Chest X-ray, PA view. Patient: 68 years old, sex F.
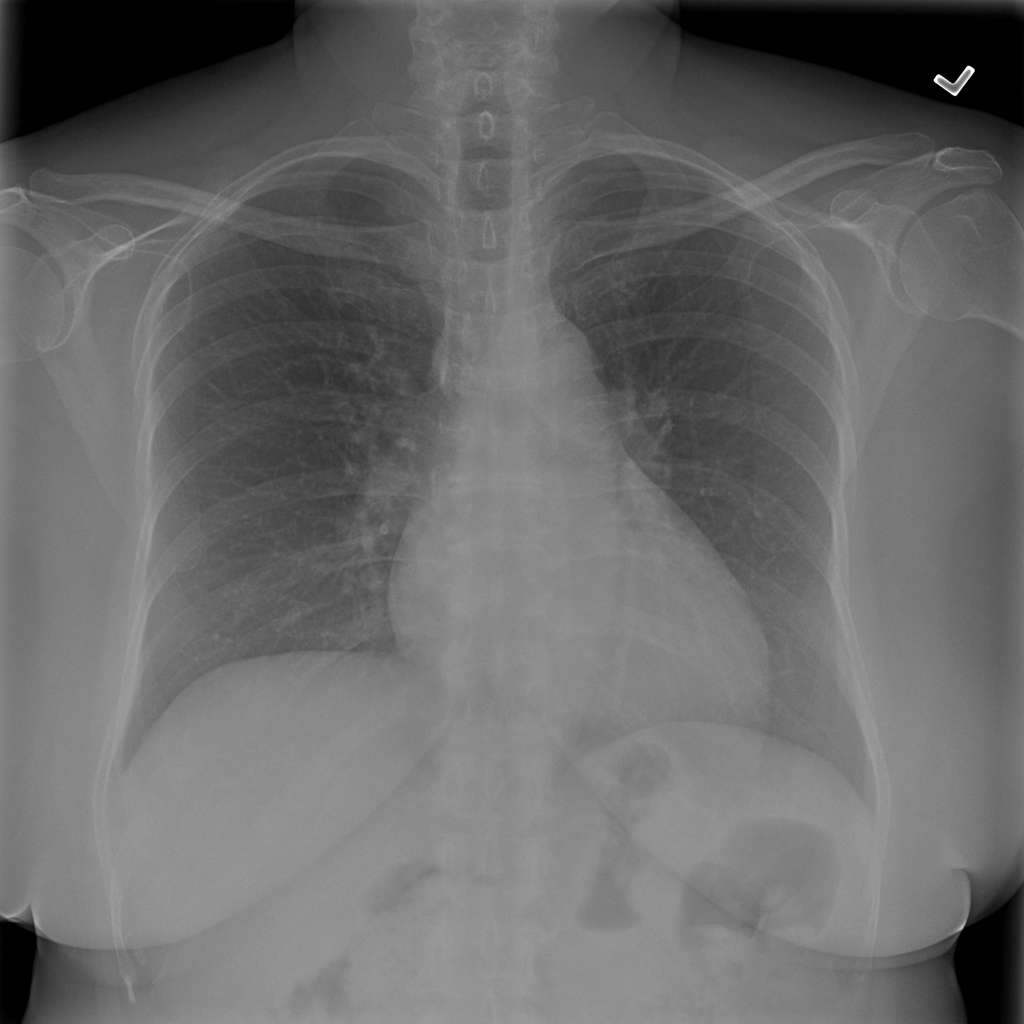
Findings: Infiltration